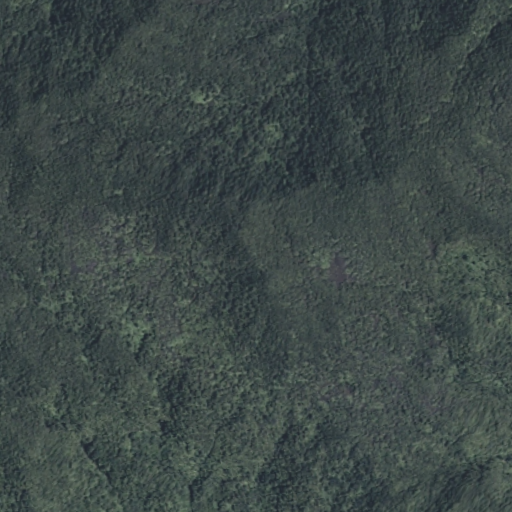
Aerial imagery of mountain in Hawaii named Keahuokū containing only unknown